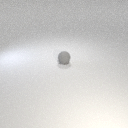
small gray rubber sphere